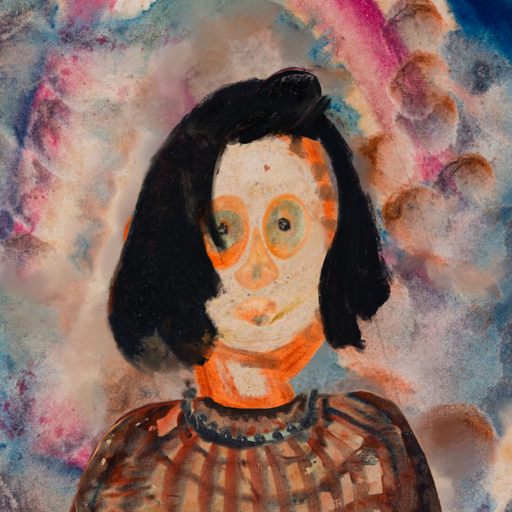
Background: Rupkatha, Head And Neck Front: Rupkatha, Face Front: Childish, Bust: Orphan, Hair Front: Mosgoul, Head Accessory: Blank, Second Necklace: Blank, Necklace: Childish, Baby: Blank